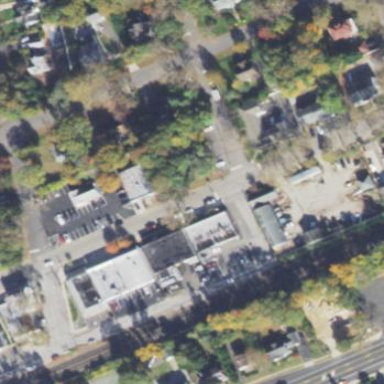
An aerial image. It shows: Retail area.